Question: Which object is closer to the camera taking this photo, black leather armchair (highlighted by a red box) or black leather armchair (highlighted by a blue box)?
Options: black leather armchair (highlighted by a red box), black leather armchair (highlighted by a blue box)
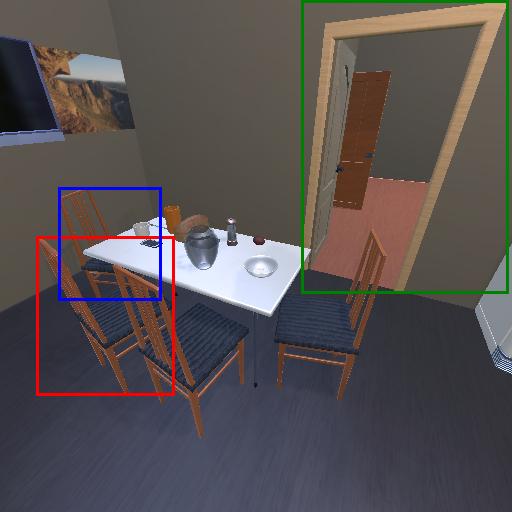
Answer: black leather armchair (highlighted by a red box)